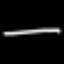
Label: line